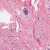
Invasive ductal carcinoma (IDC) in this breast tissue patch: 0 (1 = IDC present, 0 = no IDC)